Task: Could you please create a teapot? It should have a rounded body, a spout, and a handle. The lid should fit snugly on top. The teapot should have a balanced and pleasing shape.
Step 75:
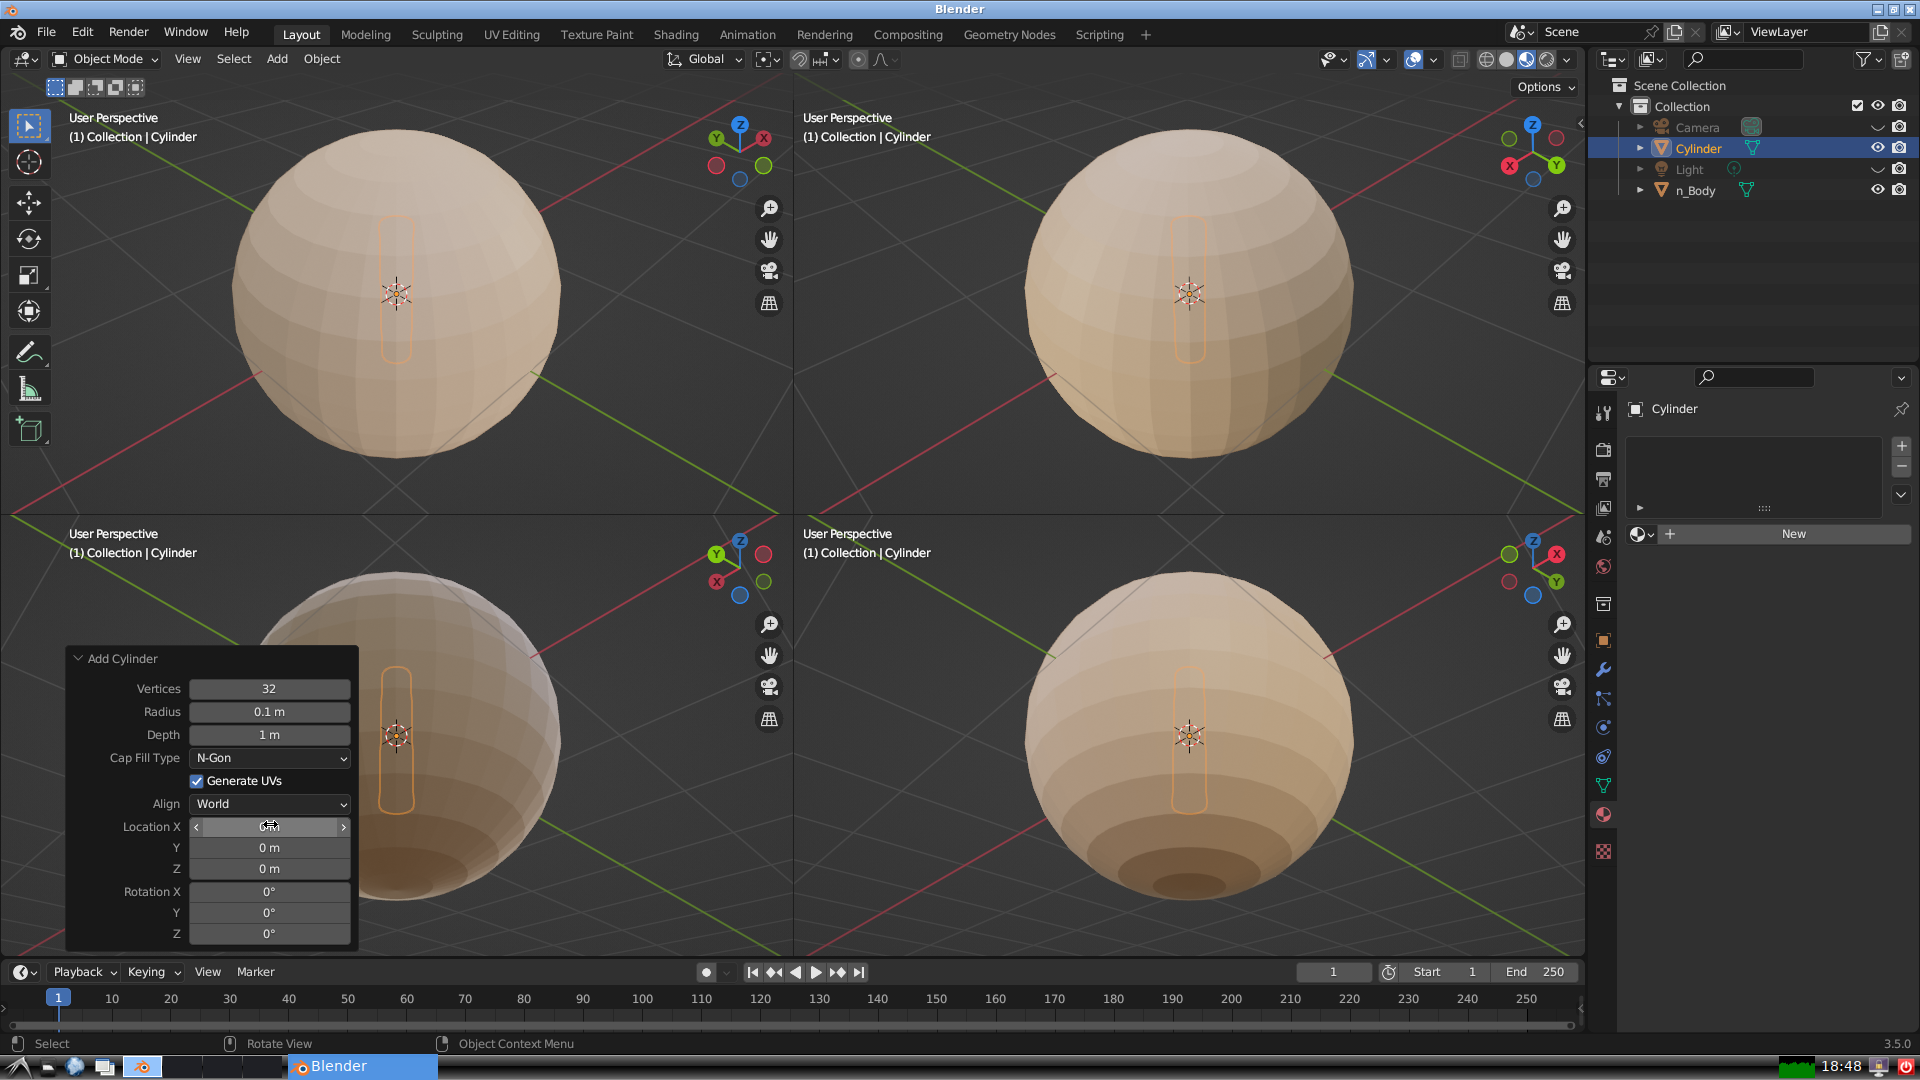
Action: click: no